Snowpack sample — Snodgrass Mountain, Crested Butte, Colorado (2/4/25, 12:06 PM MST)
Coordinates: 38.923, -106.968
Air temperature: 35 °F
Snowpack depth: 80 cm
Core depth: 70 cm
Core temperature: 32 °F
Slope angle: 14°, slope face: 78°
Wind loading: low
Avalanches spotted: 0
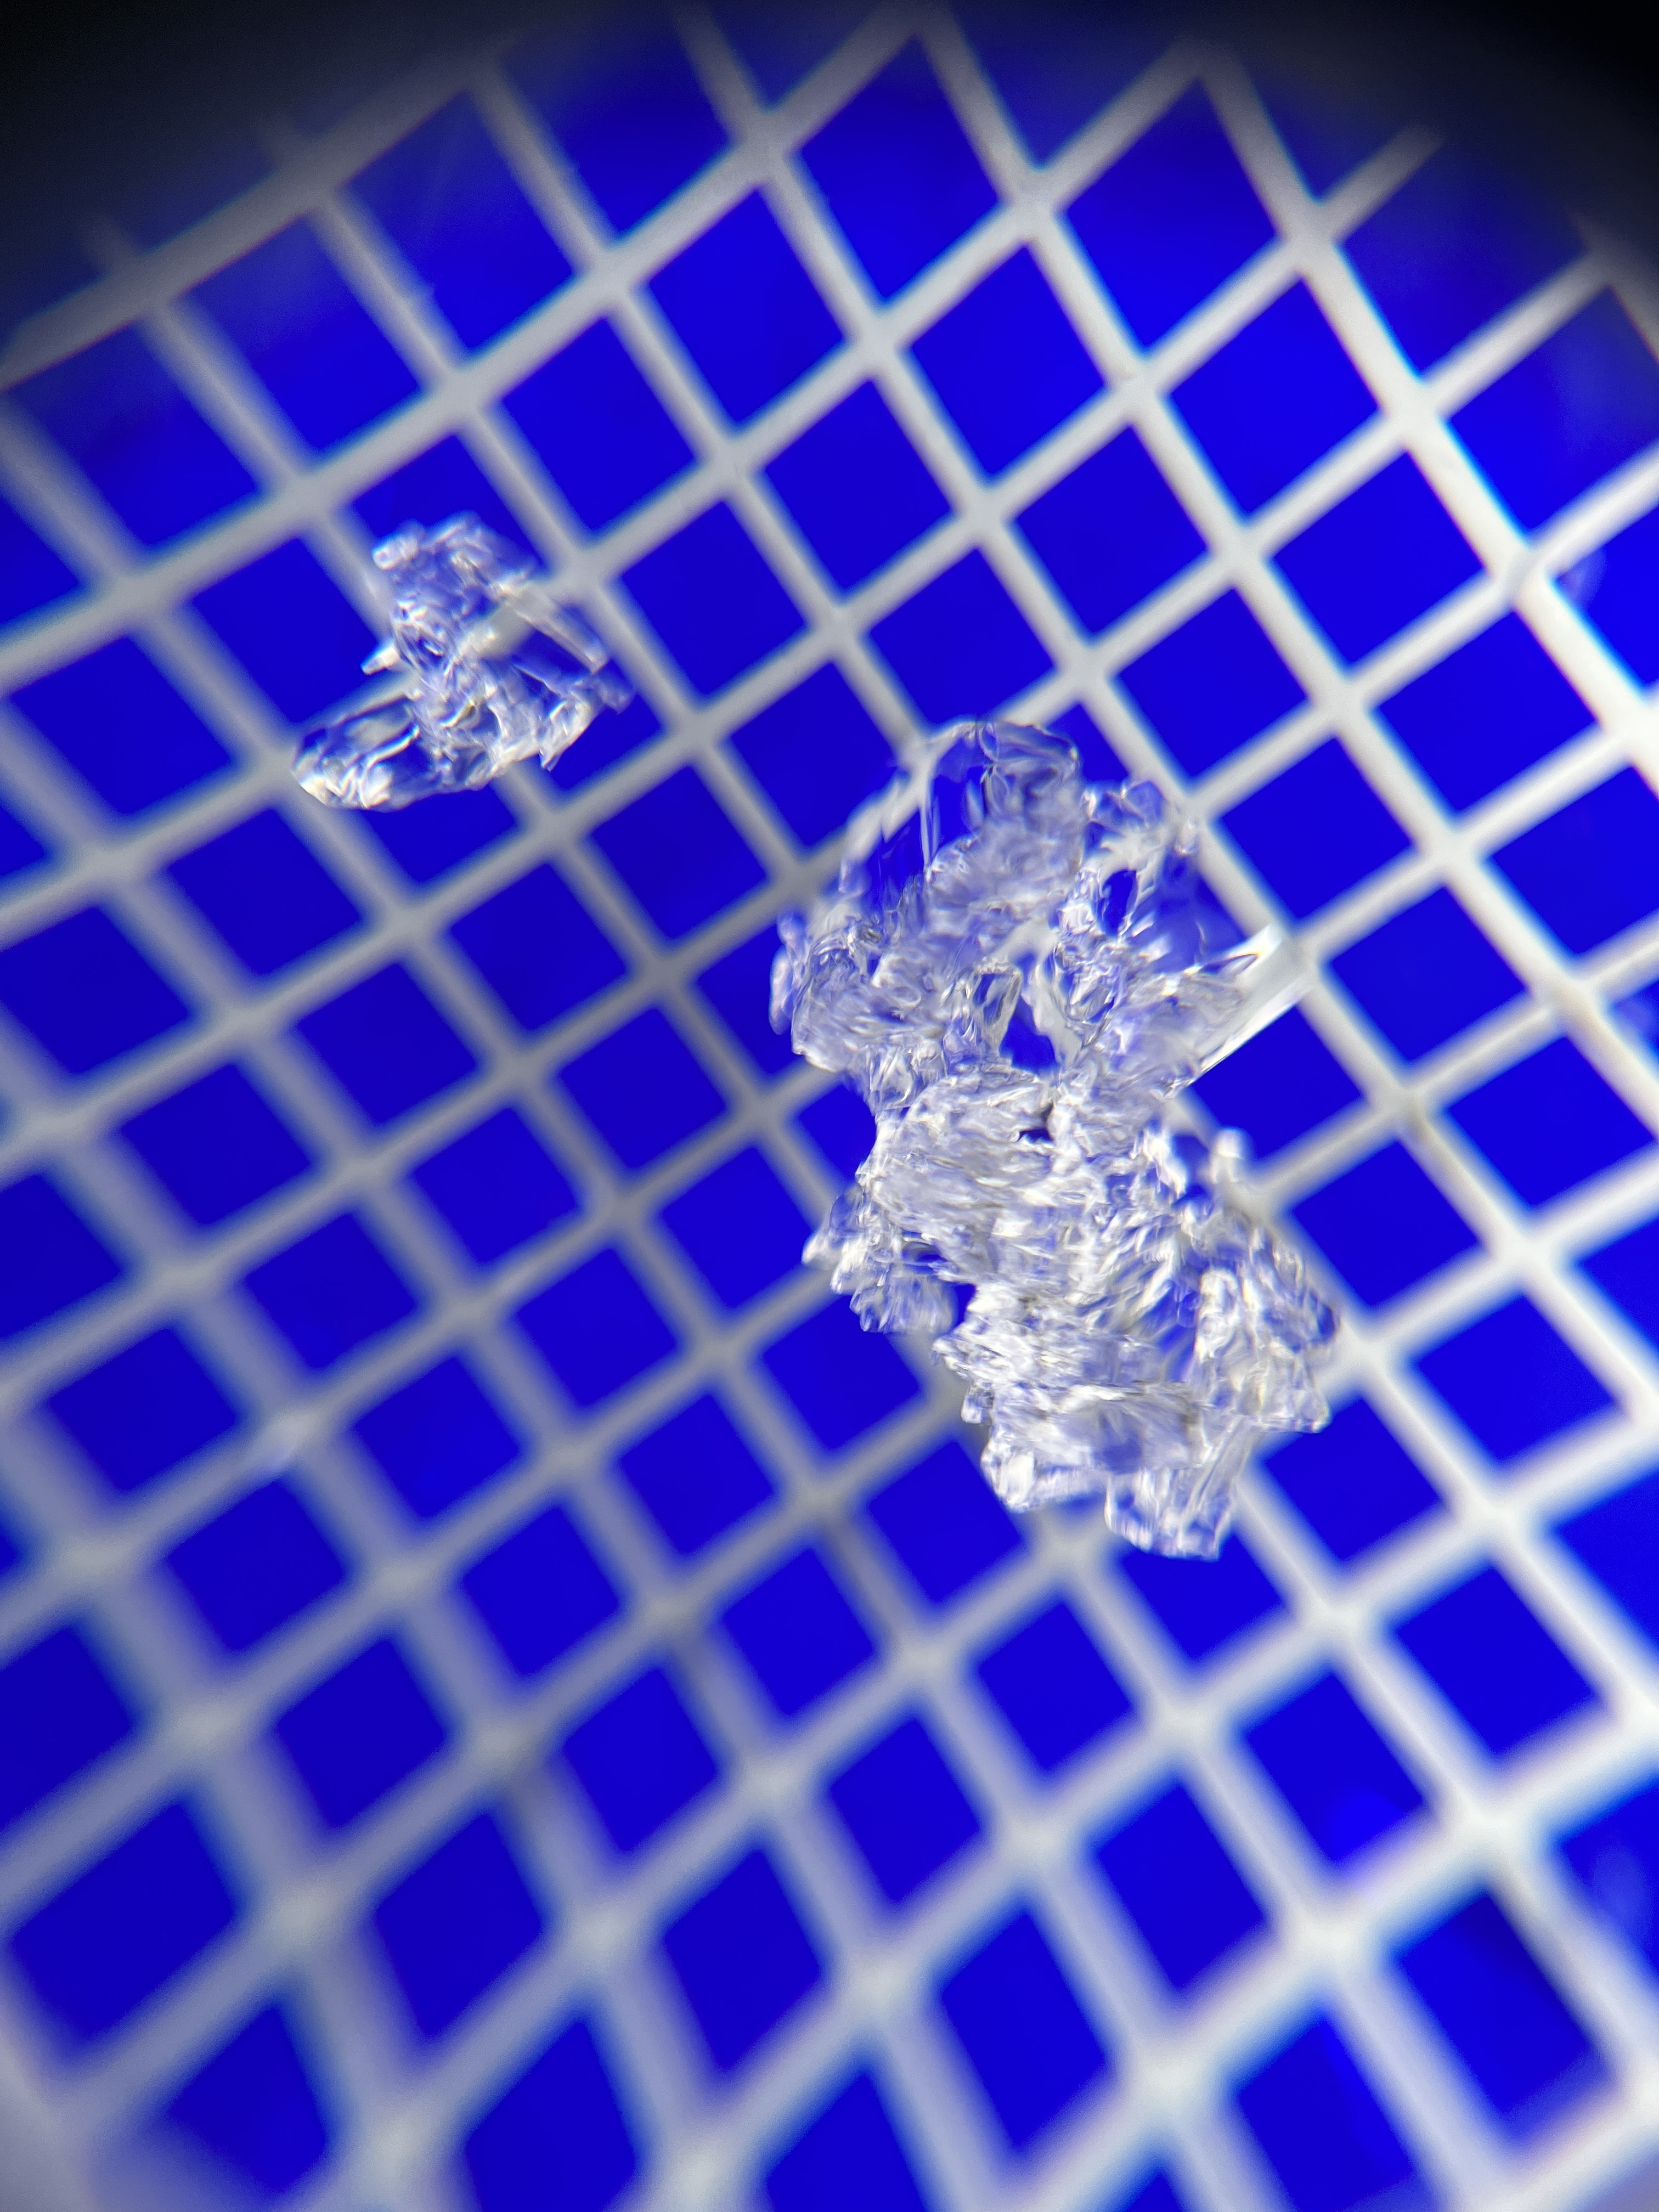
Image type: magnified_profile
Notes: No avalanches nearby, unusually warm weather for the last month reported by residents, Collected 25 yards from treeline